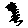
Label: zigzag